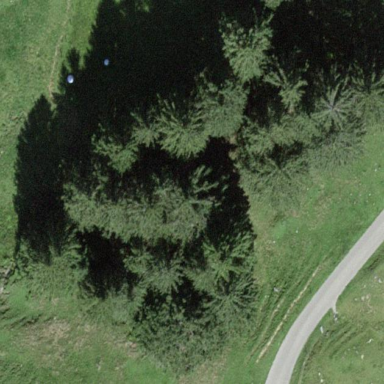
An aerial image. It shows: Forest area.